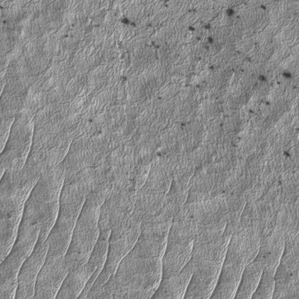
Label: frost